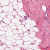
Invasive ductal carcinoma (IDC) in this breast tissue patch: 0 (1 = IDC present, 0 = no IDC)